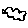
Label: cloud